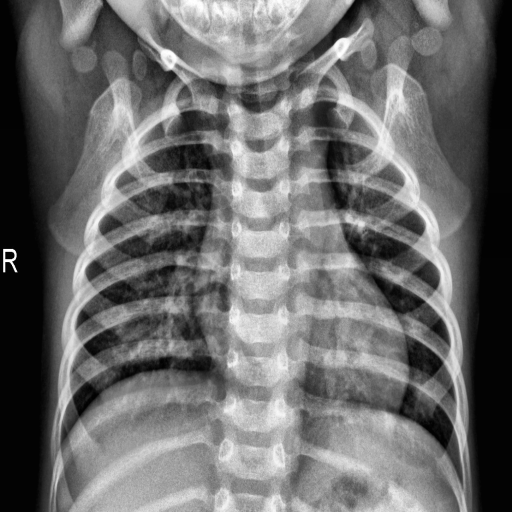
Finding: NORMAL